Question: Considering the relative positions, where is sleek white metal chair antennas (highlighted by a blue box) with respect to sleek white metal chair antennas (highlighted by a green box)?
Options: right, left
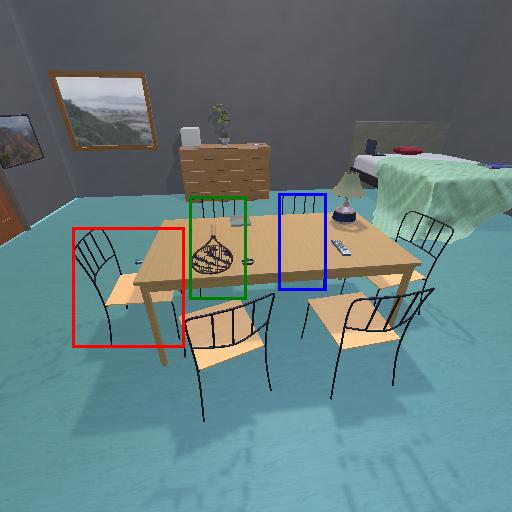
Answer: right